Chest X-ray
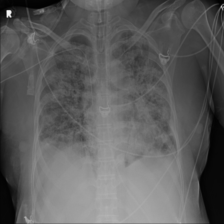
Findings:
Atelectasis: negative
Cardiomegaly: negative
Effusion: negative
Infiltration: positive
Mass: negative
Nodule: negative
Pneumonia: negative
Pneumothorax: negative
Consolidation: negative
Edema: negative
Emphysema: negative
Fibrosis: negative
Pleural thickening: negative
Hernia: negative